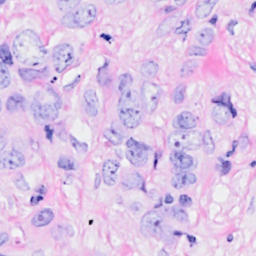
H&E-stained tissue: Breast